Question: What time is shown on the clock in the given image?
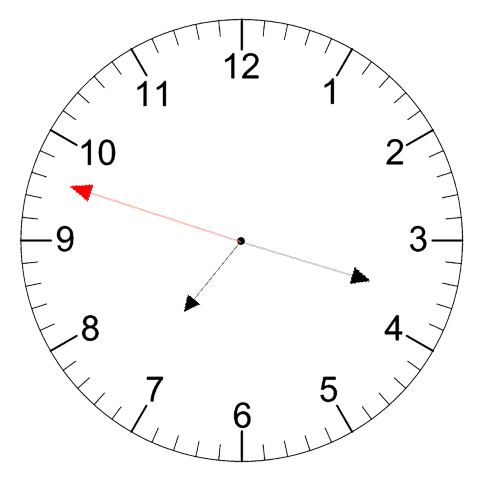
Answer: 07:17:48